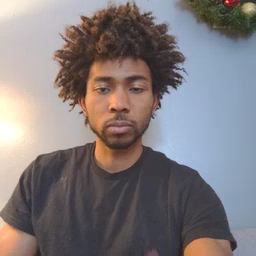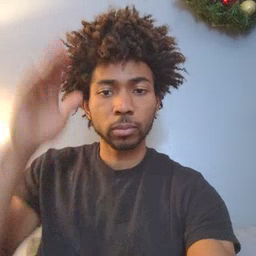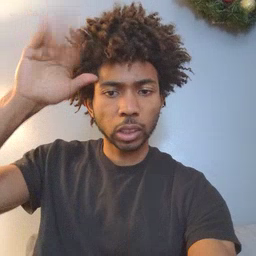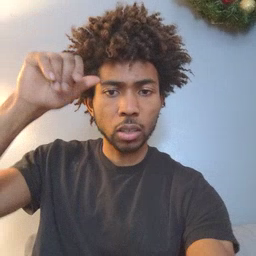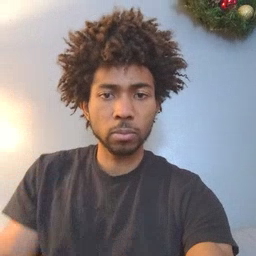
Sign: donkey